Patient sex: F
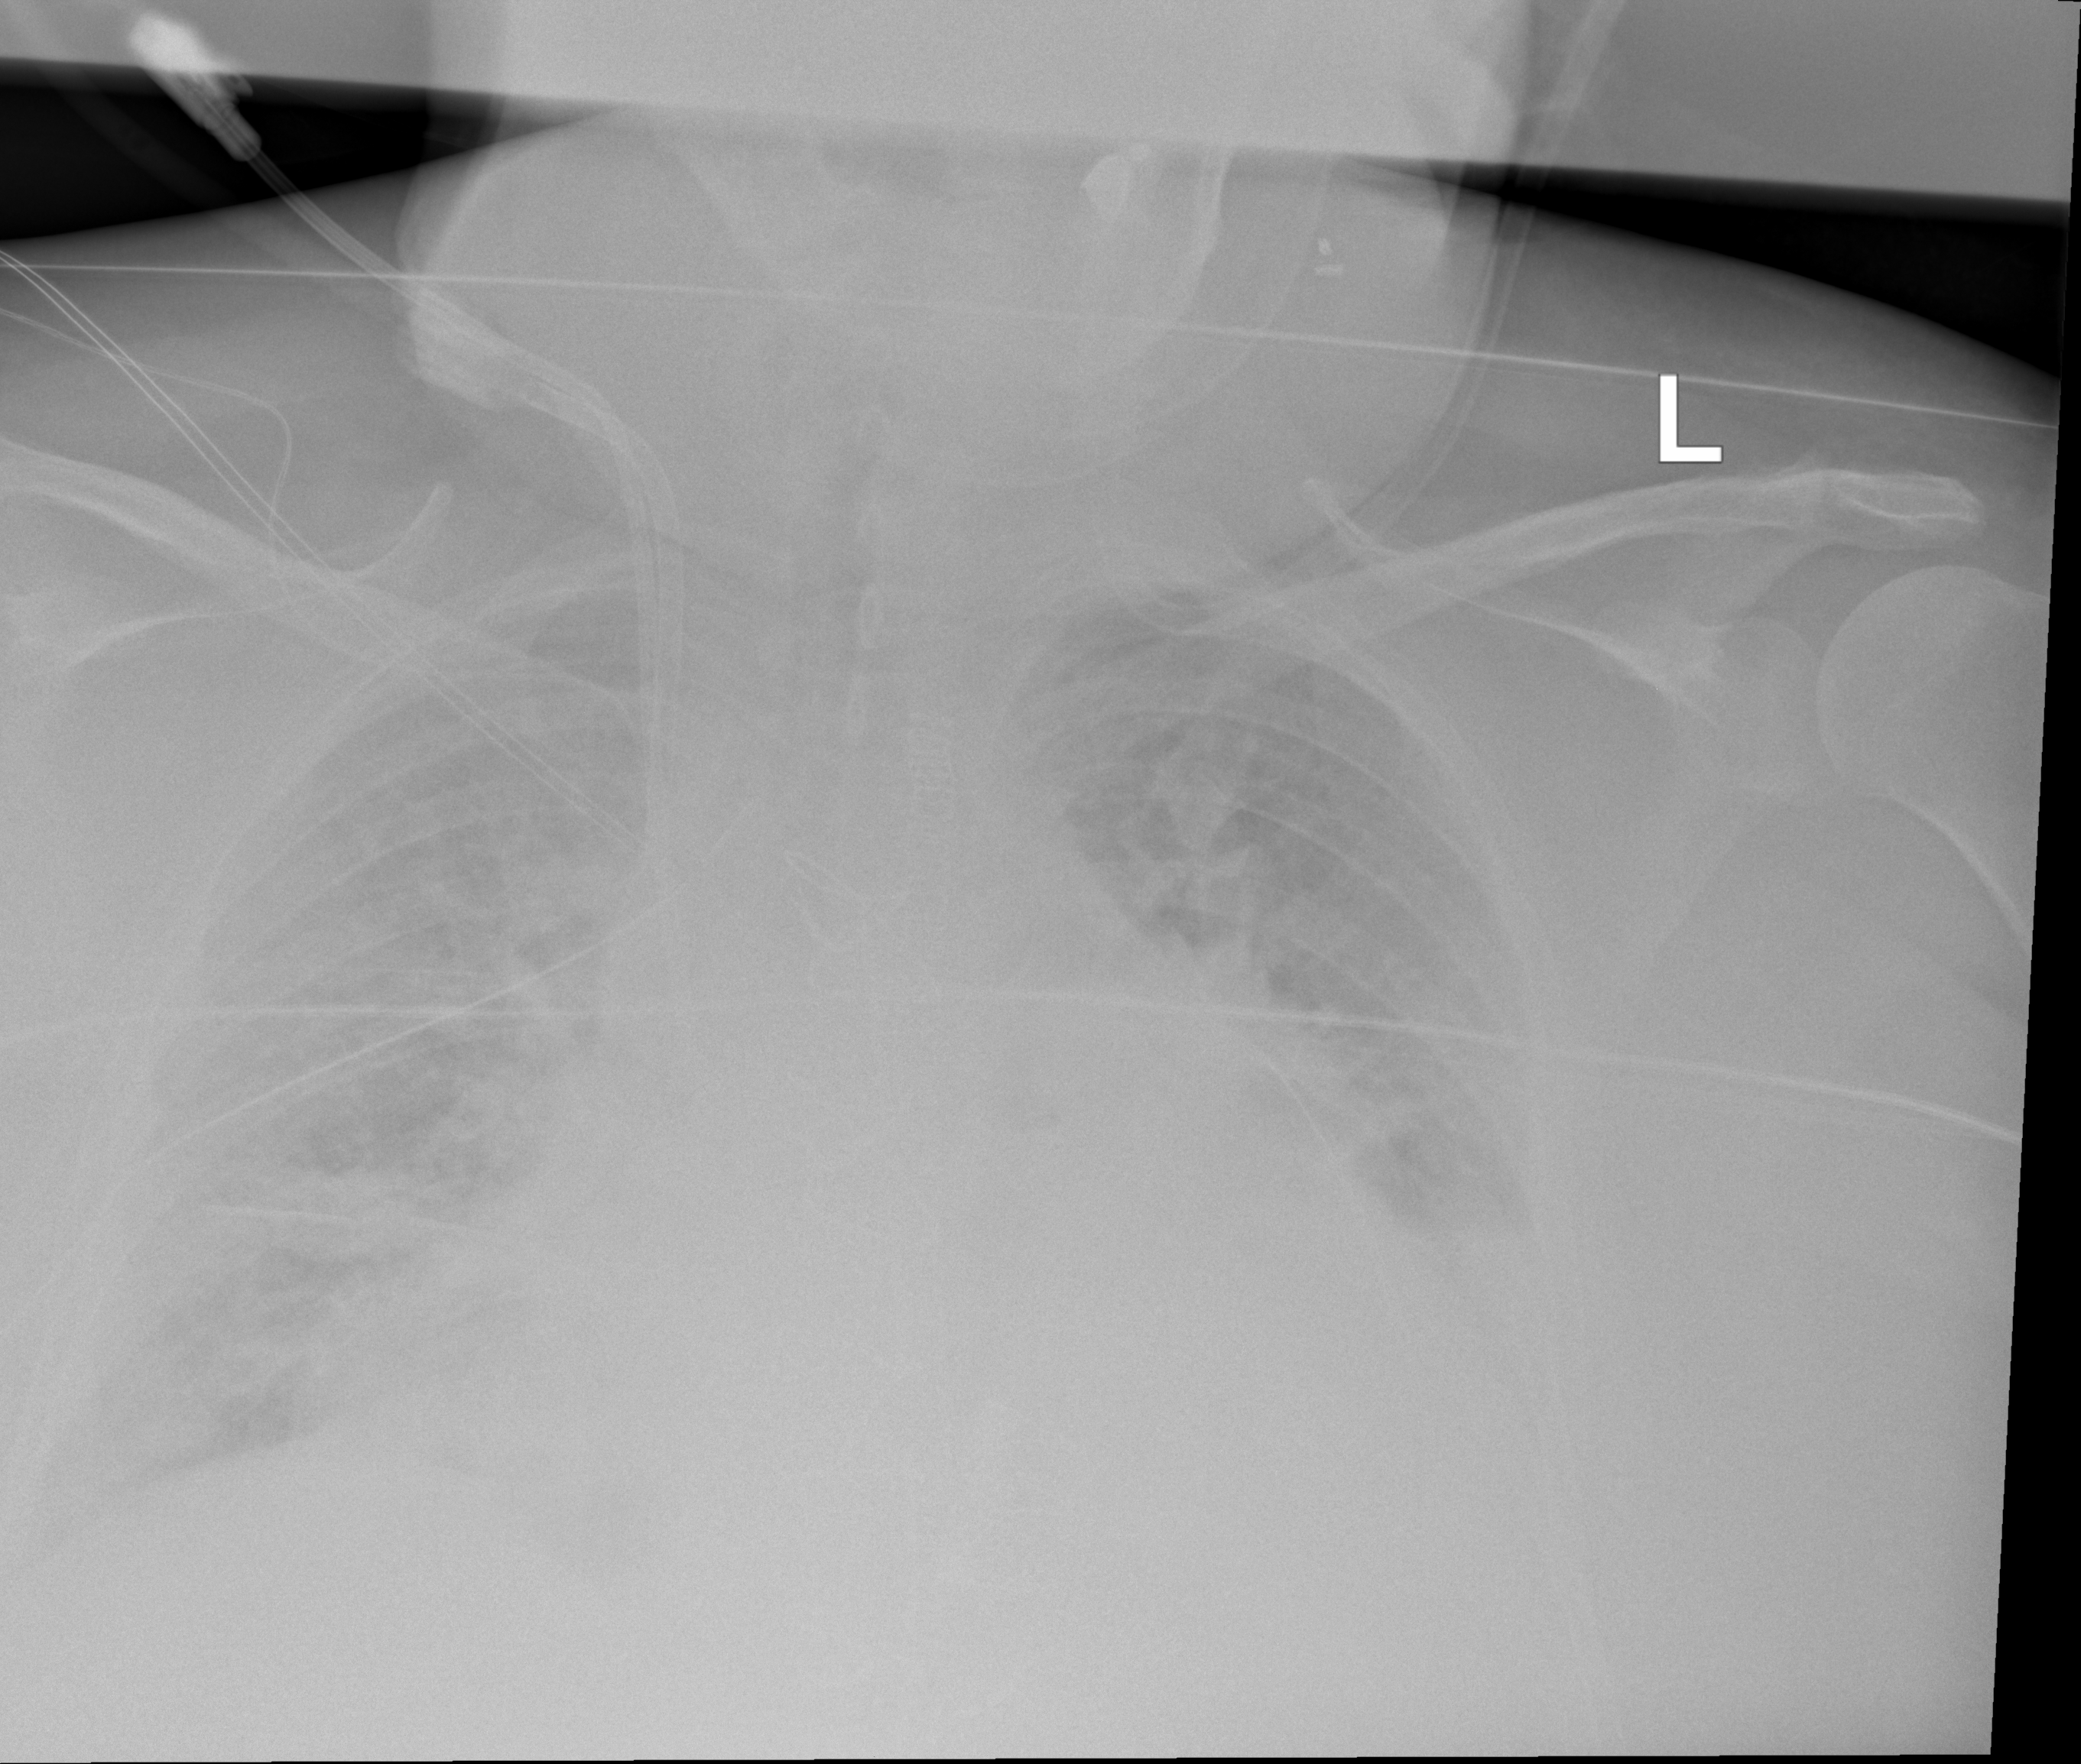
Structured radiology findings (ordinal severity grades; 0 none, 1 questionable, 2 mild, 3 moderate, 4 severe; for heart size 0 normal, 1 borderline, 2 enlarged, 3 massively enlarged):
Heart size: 3
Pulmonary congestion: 3
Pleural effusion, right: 0
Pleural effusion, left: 2
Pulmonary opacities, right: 1
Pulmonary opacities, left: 1
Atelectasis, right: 2
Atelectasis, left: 2